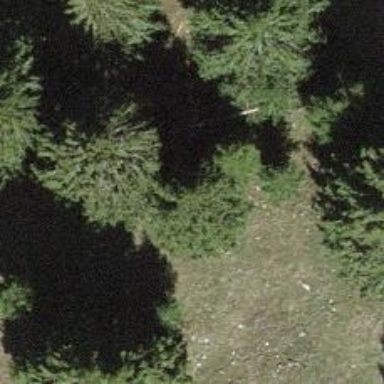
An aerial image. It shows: Evergreen needle-leaved tree in agricultural setting.